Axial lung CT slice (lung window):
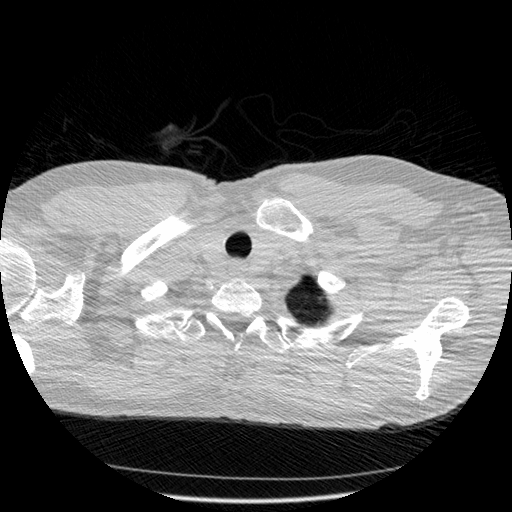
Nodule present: no